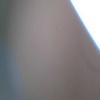
Label: space